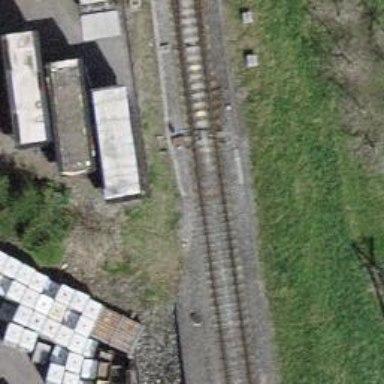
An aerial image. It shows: Railway switch.